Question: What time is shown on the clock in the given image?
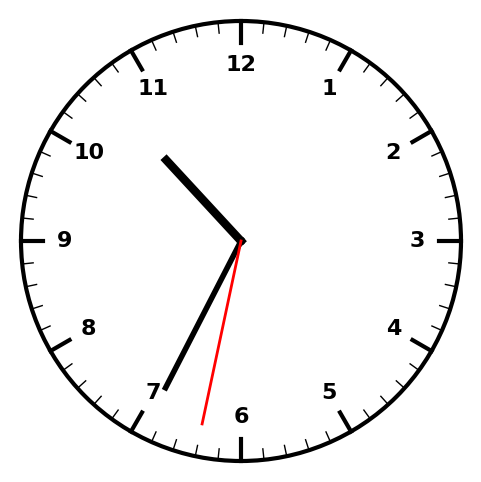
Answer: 10:34:32